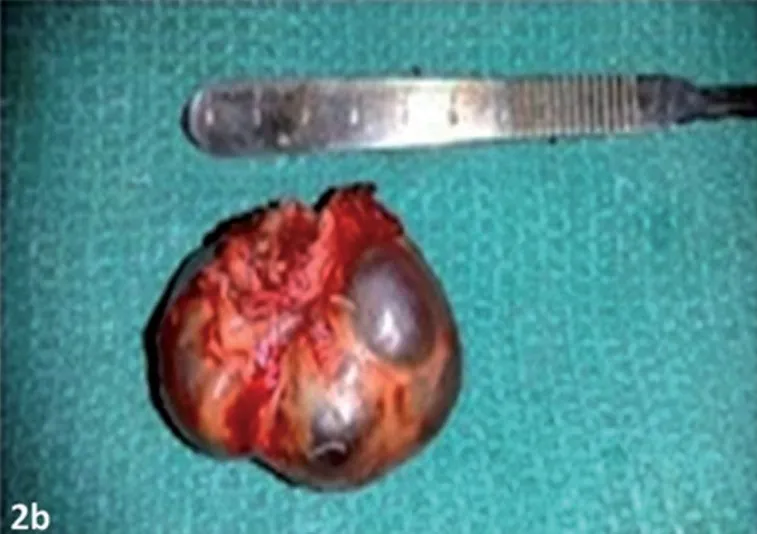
A,b) Excised lesion in toto.
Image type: medical_photograph (other_medical_photograph)